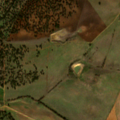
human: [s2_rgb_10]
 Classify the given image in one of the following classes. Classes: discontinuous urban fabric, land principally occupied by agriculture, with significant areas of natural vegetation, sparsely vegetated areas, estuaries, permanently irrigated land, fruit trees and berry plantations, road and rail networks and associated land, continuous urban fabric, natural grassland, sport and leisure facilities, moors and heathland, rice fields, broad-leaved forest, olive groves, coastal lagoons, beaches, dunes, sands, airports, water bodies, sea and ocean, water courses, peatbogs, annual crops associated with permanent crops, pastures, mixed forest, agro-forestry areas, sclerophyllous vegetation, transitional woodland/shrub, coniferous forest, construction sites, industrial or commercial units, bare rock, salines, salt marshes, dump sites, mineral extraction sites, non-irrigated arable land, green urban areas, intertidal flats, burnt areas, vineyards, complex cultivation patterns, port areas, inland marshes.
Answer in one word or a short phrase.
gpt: non-irrigated arable land, permanently irrigated land, agro-forestry areas